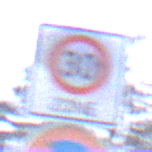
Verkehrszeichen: BeginnZone30
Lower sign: AbsolutesHalteverbot
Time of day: MorningAfternoon
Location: Outdoor (Nature)
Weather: Overcast
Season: Winter
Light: Natural